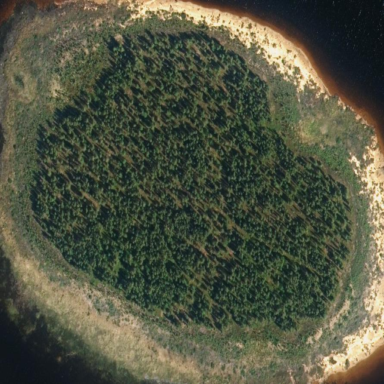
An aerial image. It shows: Islet.